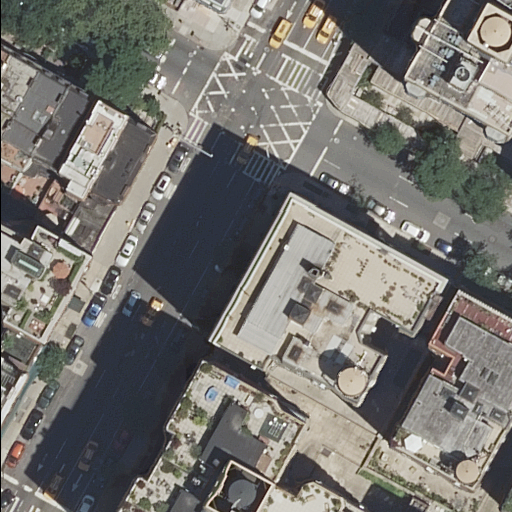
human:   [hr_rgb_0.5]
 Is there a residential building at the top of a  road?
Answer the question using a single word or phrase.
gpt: yes

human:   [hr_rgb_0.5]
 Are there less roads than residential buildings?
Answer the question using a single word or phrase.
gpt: yes

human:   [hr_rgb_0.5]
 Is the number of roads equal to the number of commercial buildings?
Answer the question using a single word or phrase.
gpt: no

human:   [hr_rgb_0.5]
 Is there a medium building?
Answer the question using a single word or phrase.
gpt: yes

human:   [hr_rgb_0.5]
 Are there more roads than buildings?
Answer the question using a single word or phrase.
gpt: no

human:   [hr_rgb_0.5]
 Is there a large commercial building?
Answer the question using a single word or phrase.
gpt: no

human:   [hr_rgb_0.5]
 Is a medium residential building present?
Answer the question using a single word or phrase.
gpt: yes

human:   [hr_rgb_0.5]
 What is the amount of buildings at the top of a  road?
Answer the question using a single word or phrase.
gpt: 8

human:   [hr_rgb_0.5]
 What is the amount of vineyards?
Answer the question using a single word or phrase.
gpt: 0

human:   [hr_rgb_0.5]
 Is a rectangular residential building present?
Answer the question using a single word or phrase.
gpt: yes

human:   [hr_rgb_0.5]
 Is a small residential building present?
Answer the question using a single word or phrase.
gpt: yes

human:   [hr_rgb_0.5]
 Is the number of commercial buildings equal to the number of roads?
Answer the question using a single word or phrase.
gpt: no

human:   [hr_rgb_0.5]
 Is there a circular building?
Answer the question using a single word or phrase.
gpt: no

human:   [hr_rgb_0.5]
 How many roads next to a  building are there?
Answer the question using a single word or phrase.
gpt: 4

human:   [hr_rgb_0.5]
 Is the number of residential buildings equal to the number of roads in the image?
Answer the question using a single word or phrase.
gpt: no

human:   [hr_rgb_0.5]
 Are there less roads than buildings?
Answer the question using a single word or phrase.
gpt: yes

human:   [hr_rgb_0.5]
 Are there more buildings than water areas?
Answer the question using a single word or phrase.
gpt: yes

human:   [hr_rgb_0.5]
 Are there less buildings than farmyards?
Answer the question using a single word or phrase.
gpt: no

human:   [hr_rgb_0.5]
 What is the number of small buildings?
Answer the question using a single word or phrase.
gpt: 5

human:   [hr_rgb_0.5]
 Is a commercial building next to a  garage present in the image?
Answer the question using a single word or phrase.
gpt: no

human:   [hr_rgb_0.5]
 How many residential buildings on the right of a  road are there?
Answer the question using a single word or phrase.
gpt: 6

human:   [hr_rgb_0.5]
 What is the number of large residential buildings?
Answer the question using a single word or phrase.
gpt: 3

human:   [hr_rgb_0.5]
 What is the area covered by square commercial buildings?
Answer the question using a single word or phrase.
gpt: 0m2

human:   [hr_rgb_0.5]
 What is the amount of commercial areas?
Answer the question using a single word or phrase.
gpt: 0

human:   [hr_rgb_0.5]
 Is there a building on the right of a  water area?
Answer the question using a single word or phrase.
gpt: no

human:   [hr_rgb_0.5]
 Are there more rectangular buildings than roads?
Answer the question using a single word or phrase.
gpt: yes

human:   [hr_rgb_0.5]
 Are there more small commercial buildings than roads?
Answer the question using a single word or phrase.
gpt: no

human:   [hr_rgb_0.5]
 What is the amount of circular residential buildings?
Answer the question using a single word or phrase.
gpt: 0

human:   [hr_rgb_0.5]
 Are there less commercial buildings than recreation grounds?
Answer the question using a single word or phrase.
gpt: no

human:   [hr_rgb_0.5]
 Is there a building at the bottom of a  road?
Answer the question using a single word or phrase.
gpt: yes

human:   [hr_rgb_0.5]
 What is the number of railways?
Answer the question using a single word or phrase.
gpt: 0

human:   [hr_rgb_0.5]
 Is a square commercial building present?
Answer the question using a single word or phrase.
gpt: no

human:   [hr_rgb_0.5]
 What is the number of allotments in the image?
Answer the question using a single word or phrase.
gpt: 0

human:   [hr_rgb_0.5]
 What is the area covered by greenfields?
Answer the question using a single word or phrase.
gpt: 0m2

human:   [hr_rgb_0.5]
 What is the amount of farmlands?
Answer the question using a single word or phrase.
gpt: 0

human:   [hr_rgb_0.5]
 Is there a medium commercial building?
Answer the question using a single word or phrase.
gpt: no